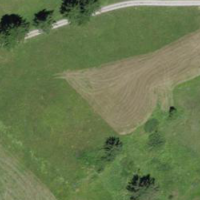
EUNIS habitat code: 26
Species observed at this site:
Lilium bulbiferum